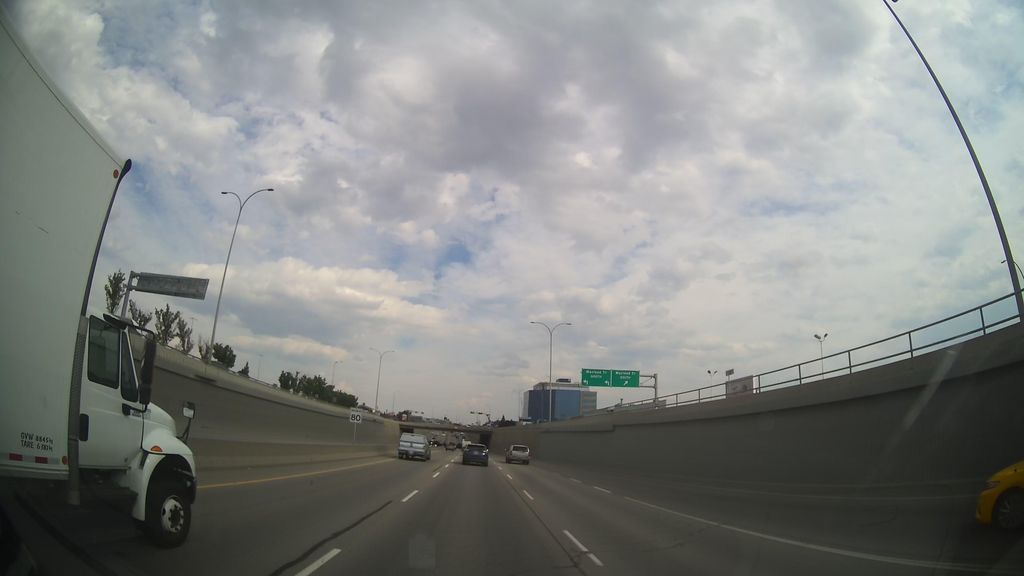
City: calgary